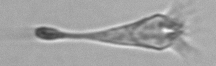
Label: Paratontonia_gracillima